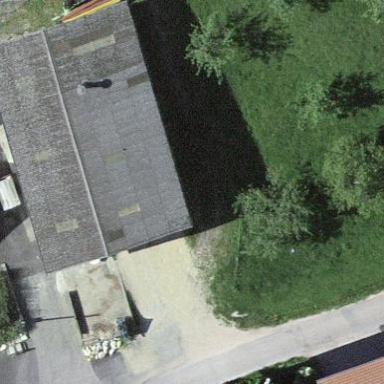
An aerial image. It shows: Barn.